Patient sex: F
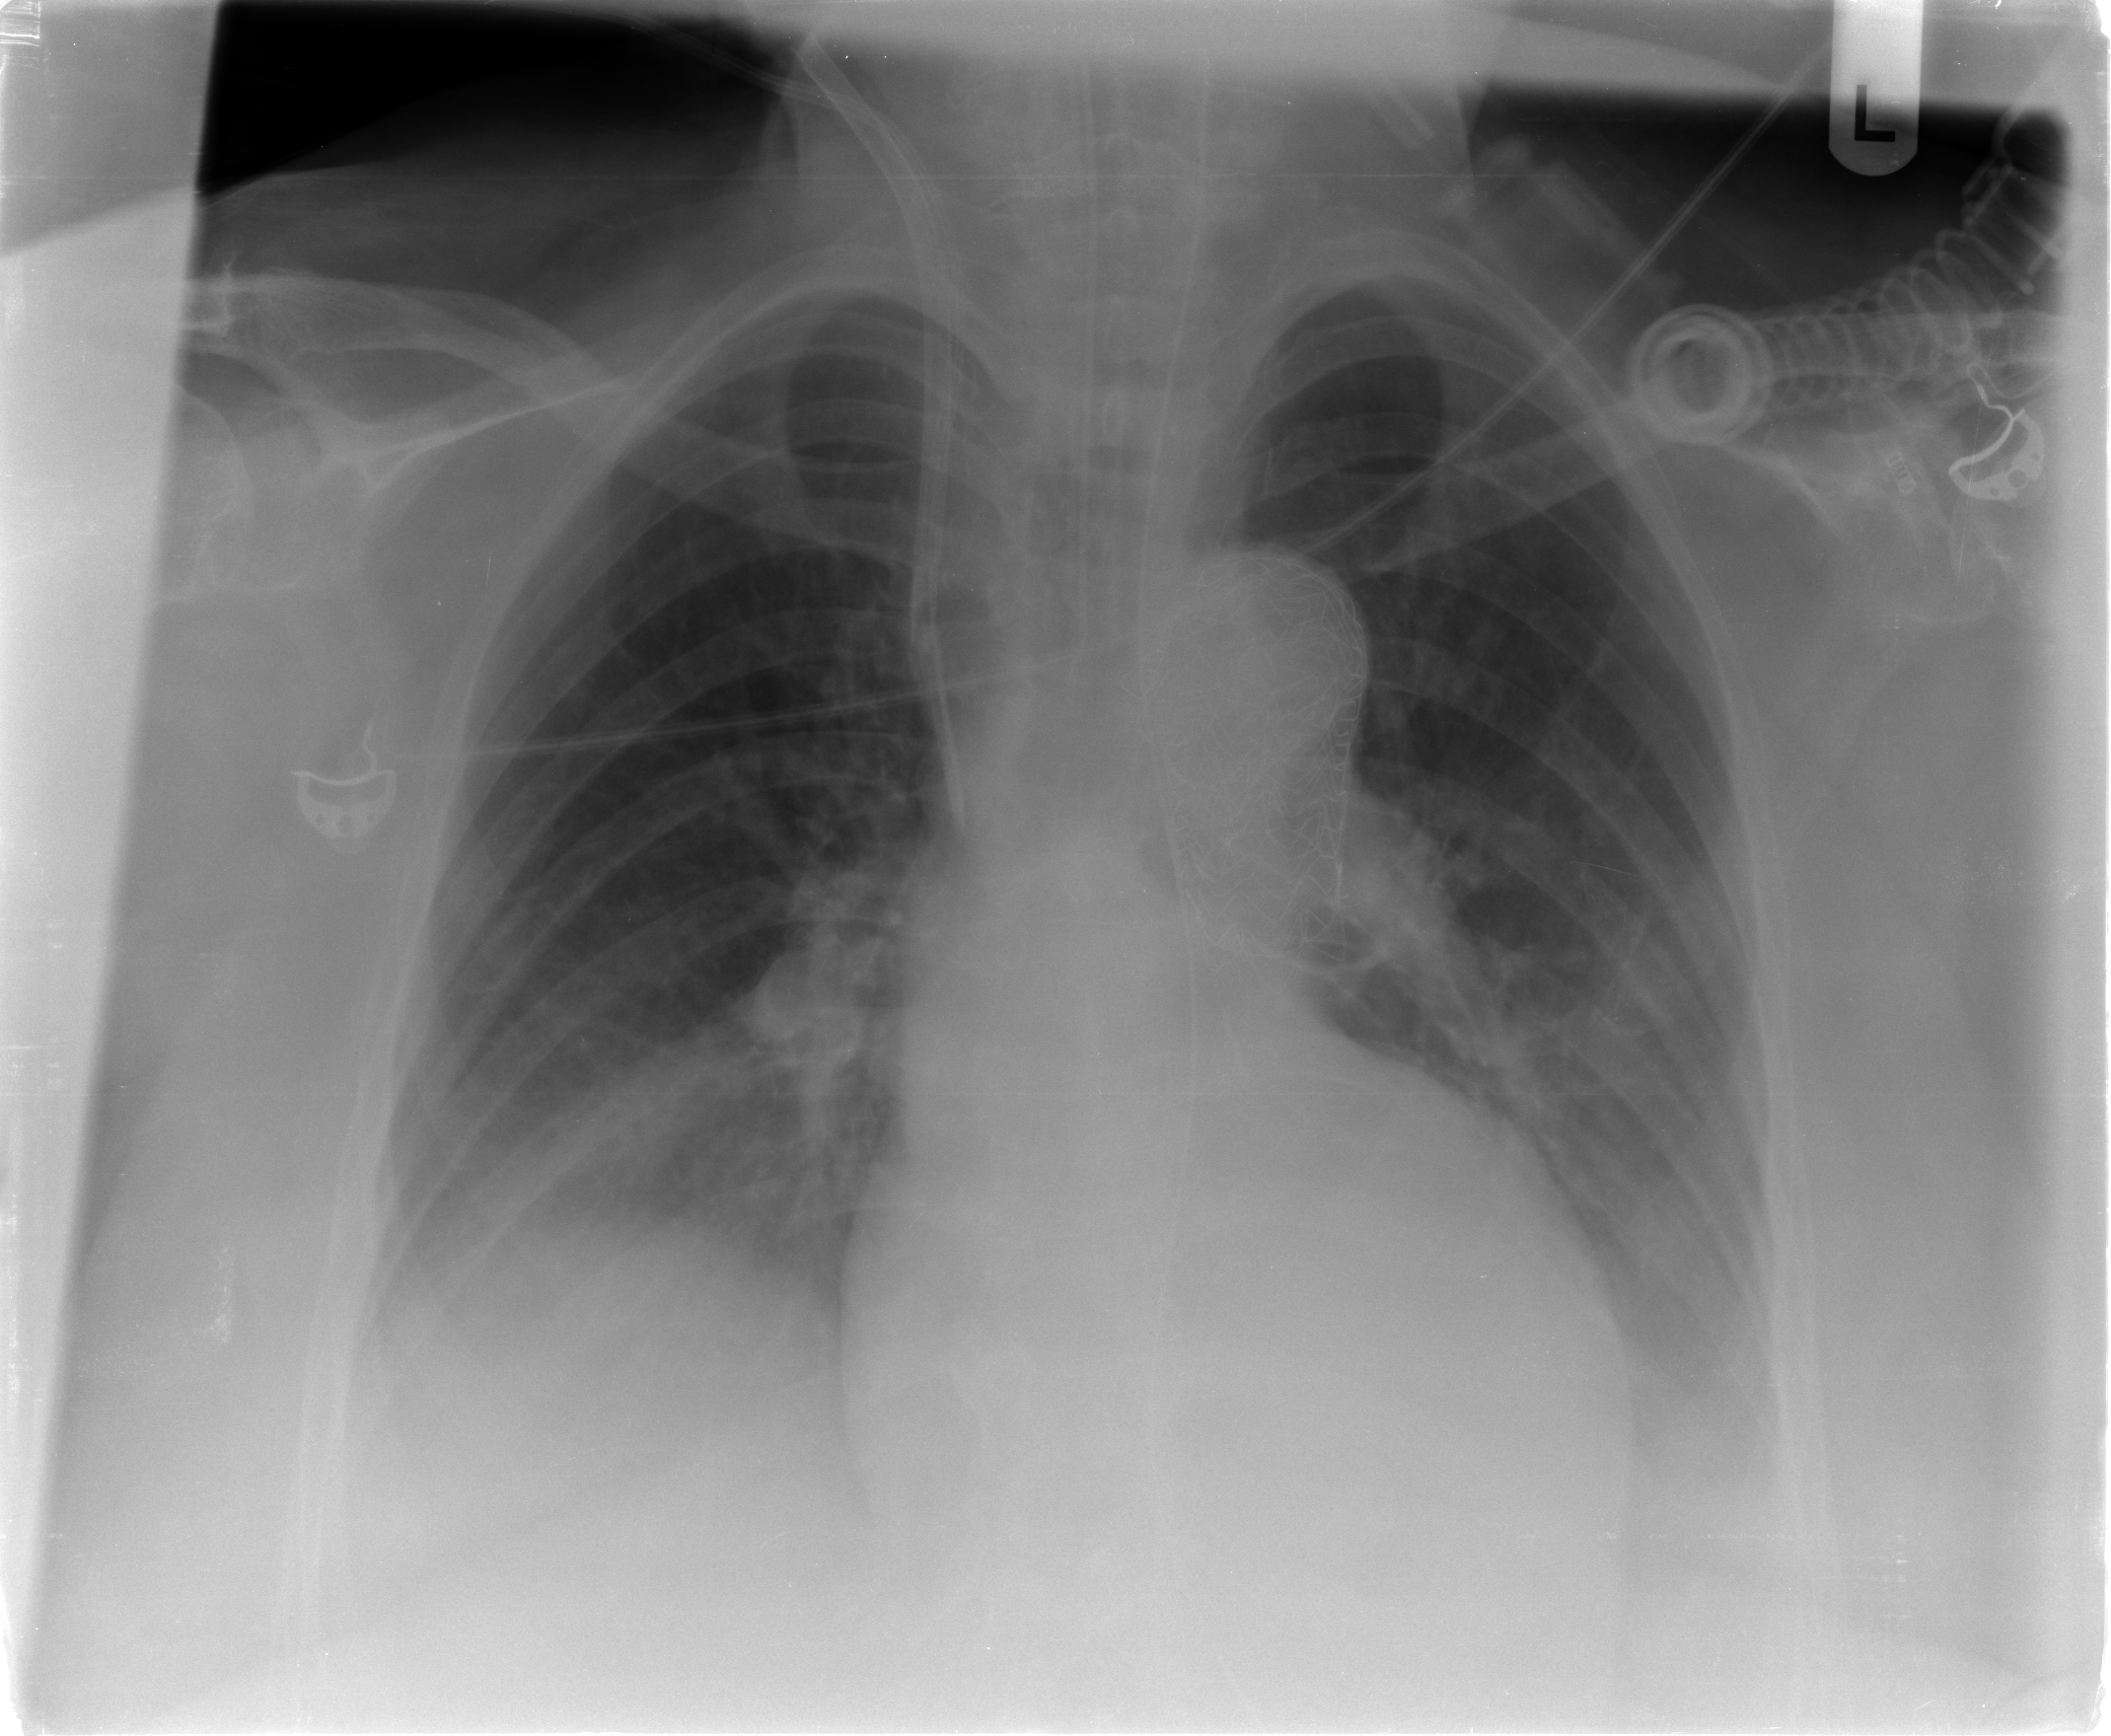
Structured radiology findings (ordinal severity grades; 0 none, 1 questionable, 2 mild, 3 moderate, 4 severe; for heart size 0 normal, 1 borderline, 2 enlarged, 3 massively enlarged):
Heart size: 2
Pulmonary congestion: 2
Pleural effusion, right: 2
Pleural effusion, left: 2
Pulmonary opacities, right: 2
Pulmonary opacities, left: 2
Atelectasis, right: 2
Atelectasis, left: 2